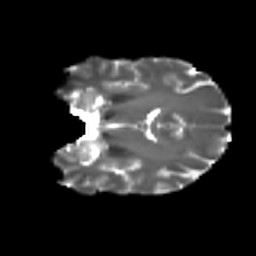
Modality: T2w
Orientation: coronal
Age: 44
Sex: female
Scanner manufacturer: ge
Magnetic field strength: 3 T
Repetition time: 7.8 s
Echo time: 0.0606 s